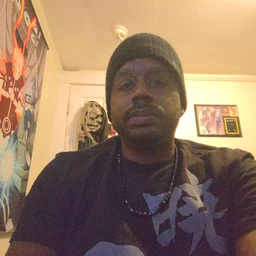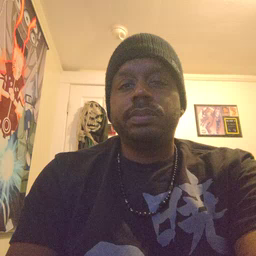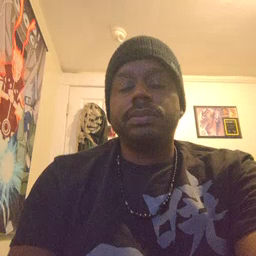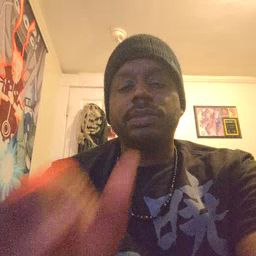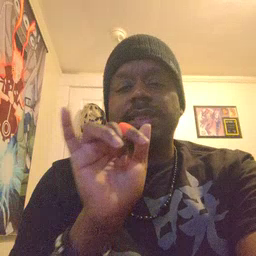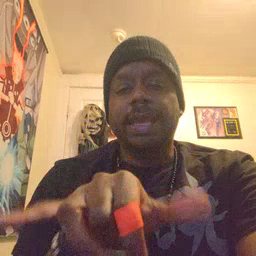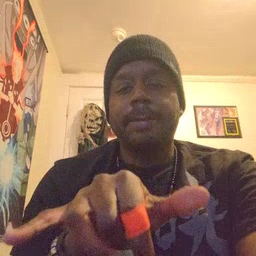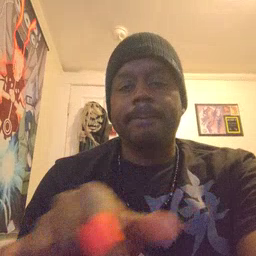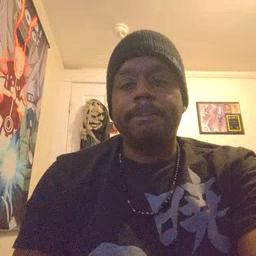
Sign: same